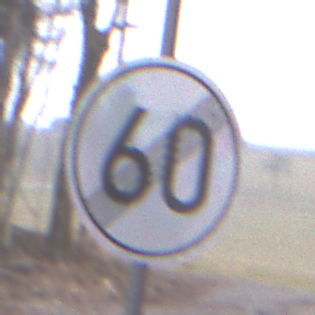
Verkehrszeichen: EndeGeschwindigkeit60
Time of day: Midday
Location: Outdoor (Nature)
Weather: Overcast
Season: Autumn
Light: Natural